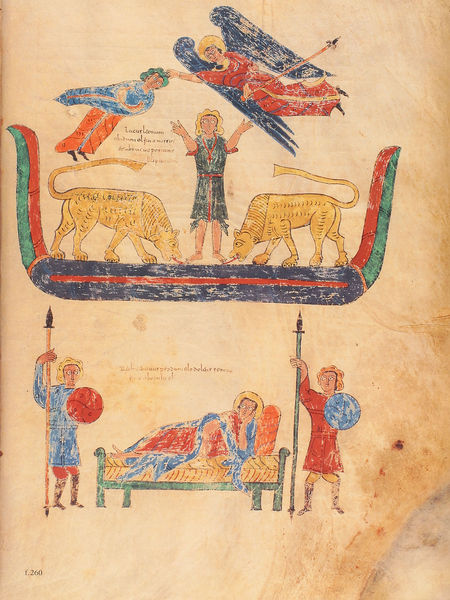
Titel: Beatus-Manuskript
Künstler: Magius
Institution: New York, Pierpont Morgan Library
Schlagwörter: blau, flügel, mann, gelb, grün, menschen, bunt, haar, männer, zeichnung, rot, mensch, schale, gewand, gold, boot, engel, schiff, schrift, kissen, lanze, soldaten, bett, liegend, schild, buch, diwan, seite, text, beschriftung, ritter, buchseite, liege, heiligenschein, löwen, toga, lanzen, speer, schwebend, schilde, tiger, halo, buchmalerei, 260, k2000, trine